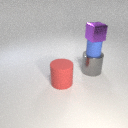
large gray metal cylinder to the right of large red rubber cylinder